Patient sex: M
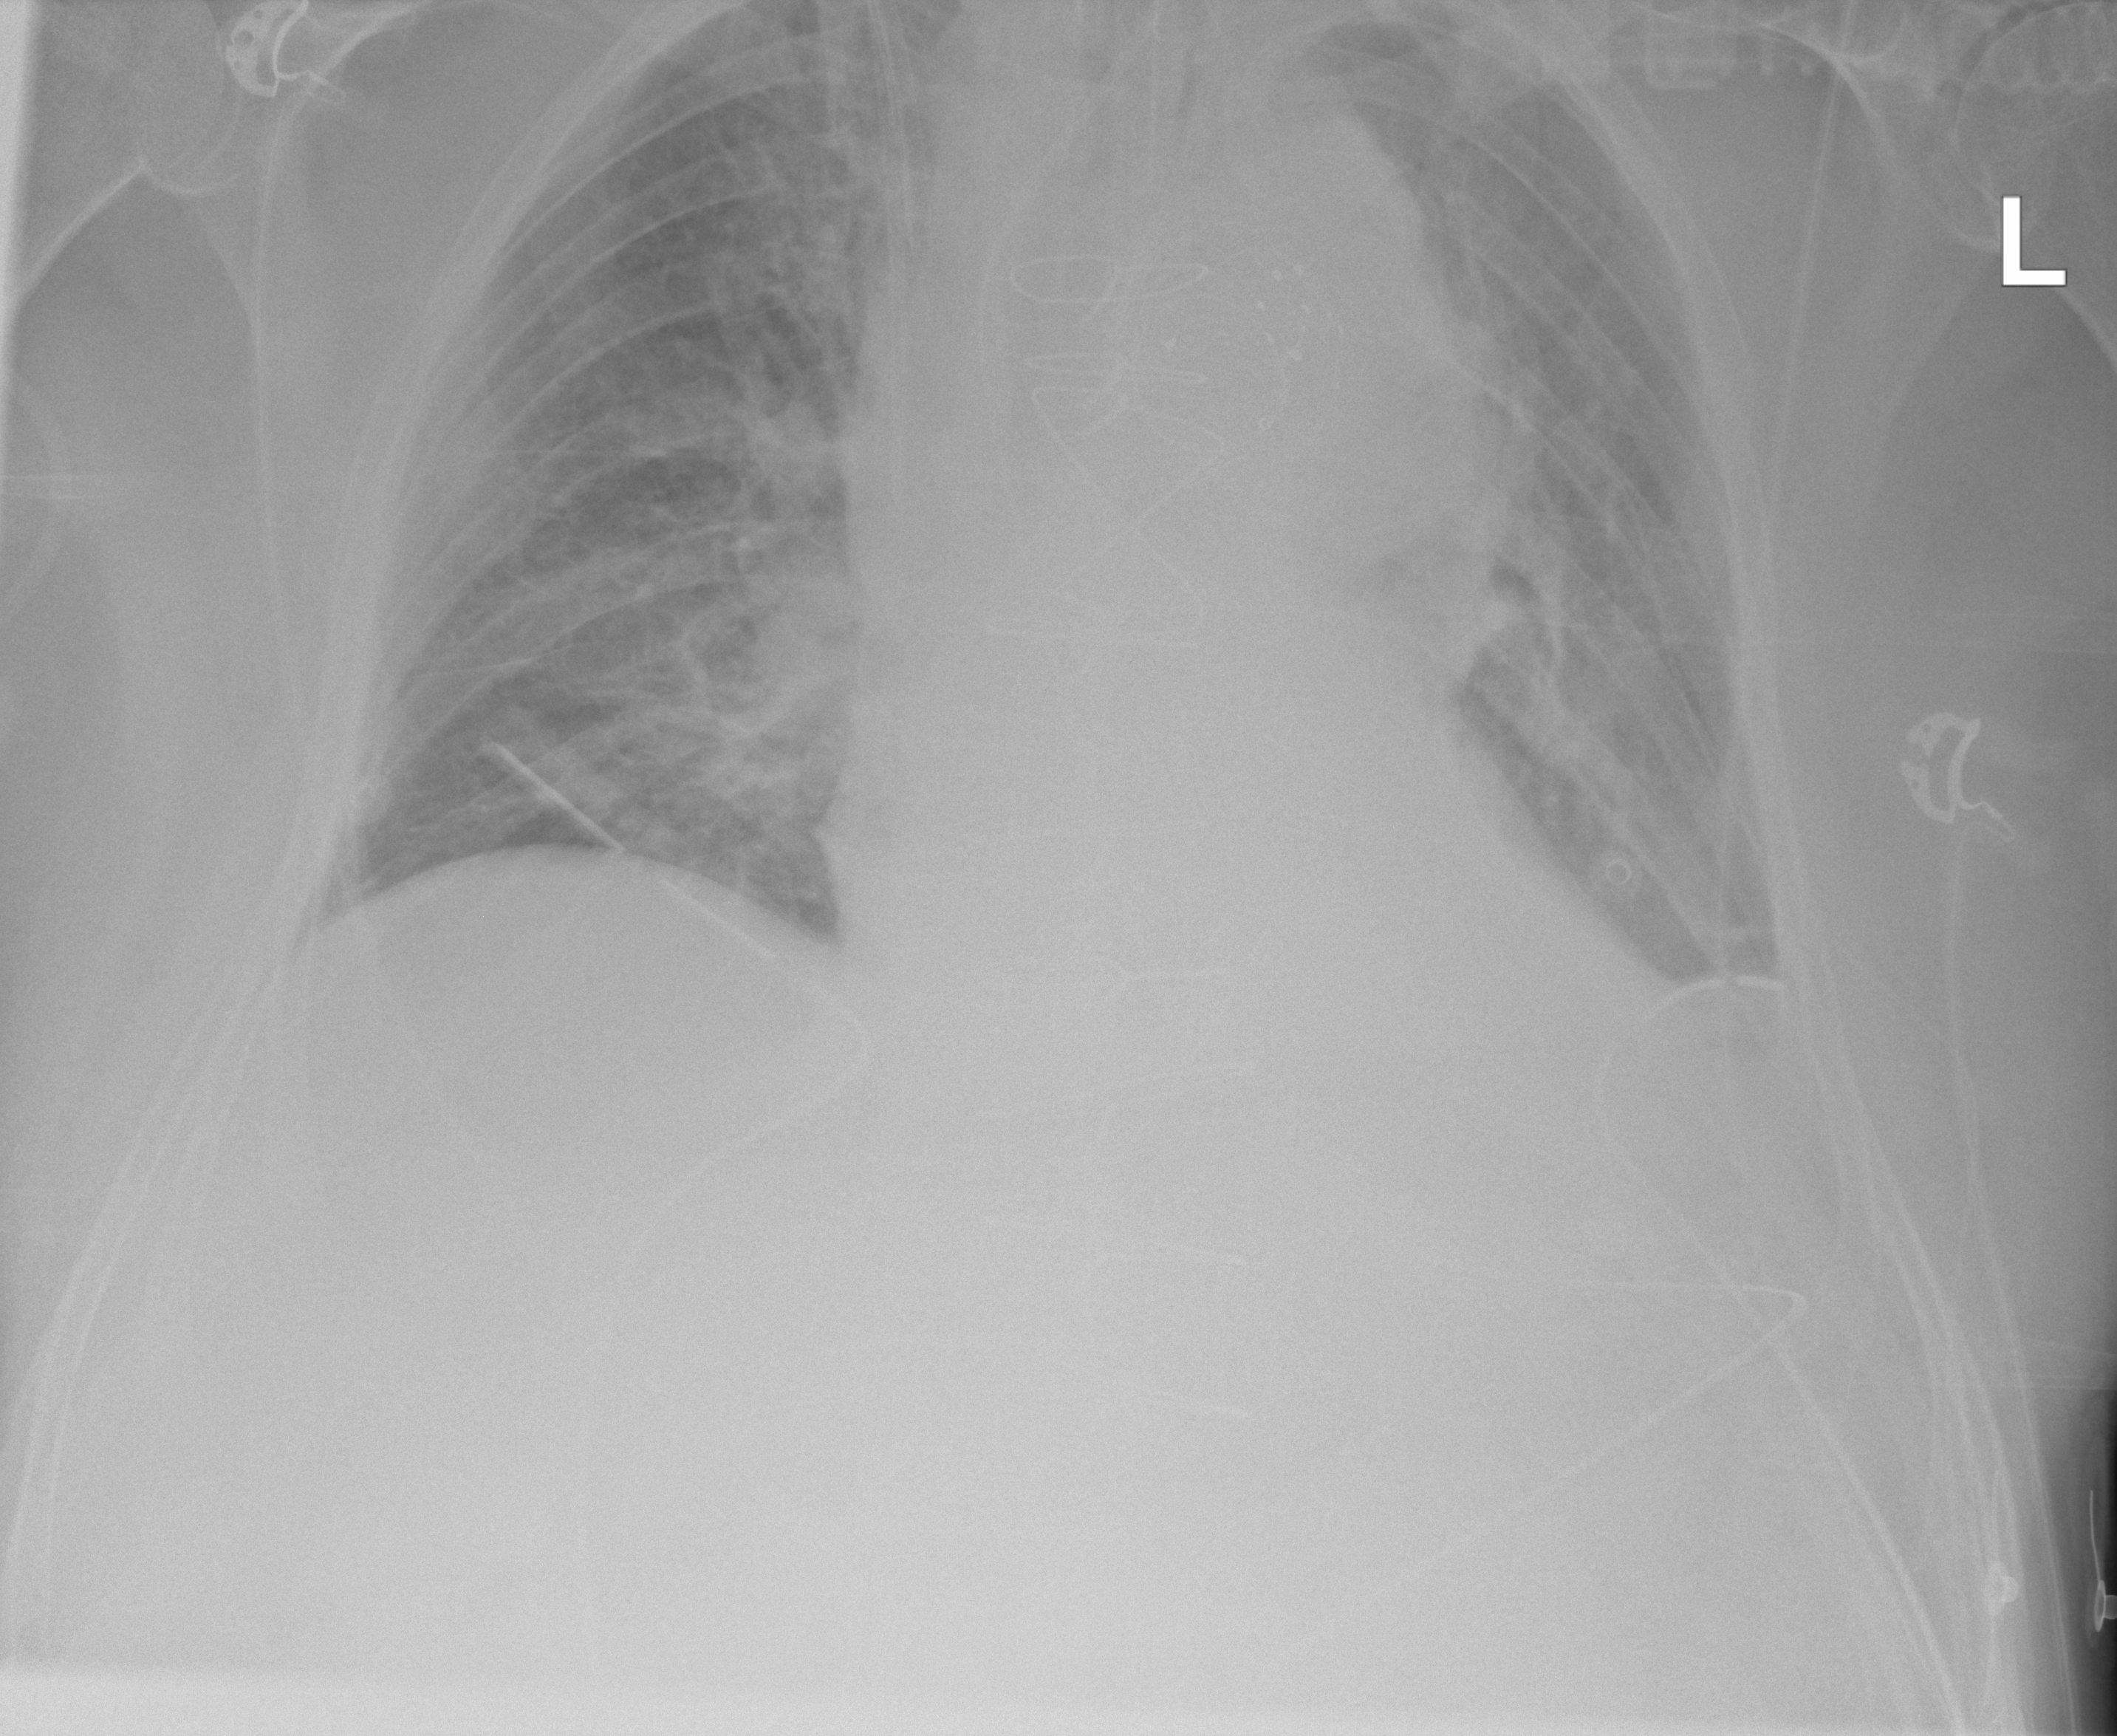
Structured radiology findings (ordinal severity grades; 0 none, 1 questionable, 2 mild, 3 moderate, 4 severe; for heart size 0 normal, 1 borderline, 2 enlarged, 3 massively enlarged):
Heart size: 2
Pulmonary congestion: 2
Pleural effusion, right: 0
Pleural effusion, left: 2
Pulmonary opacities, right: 0
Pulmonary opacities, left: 2
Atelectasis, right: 2
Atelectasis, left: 2